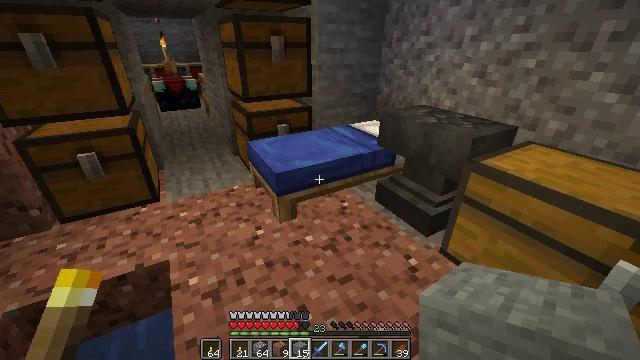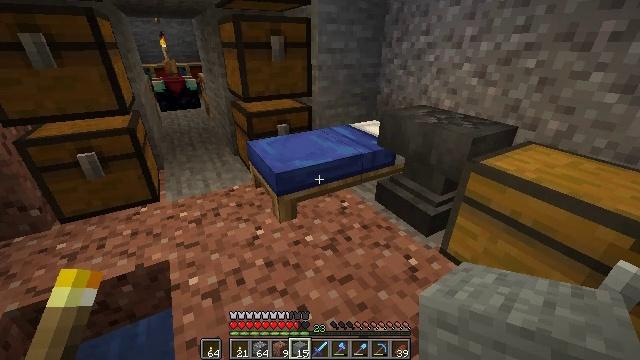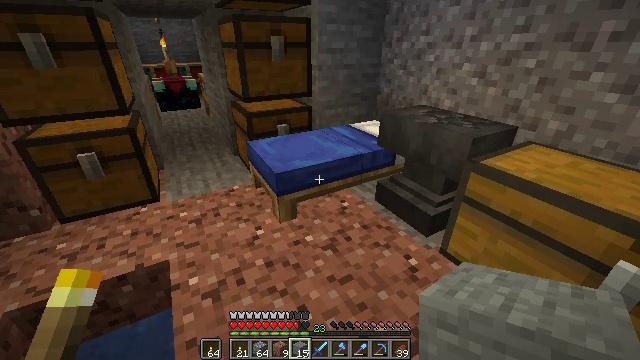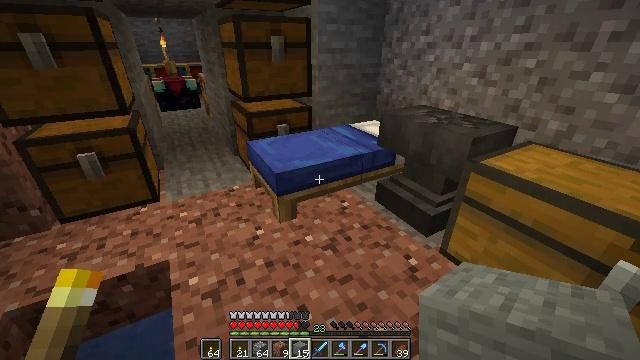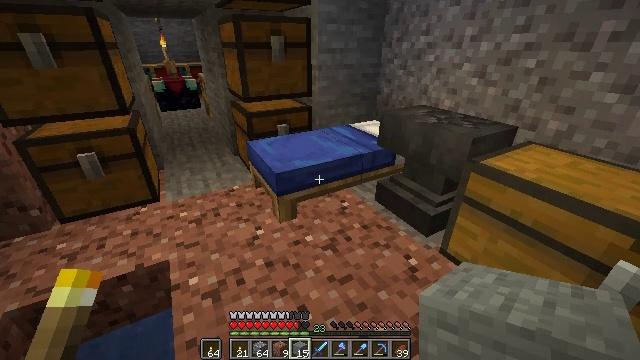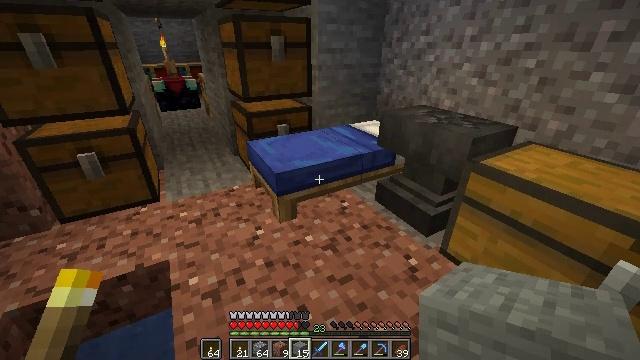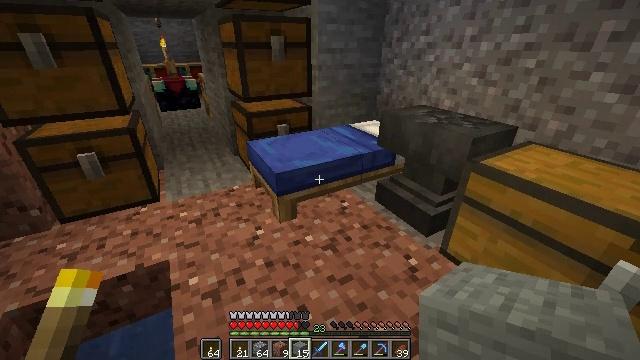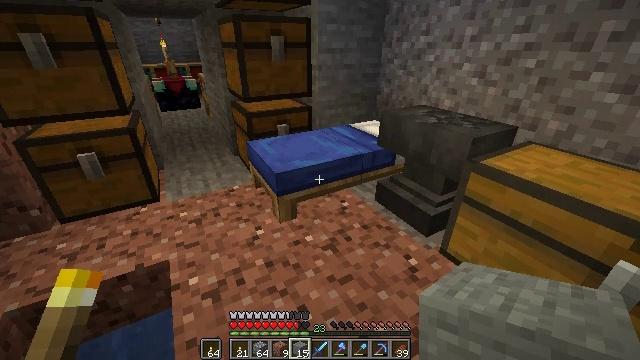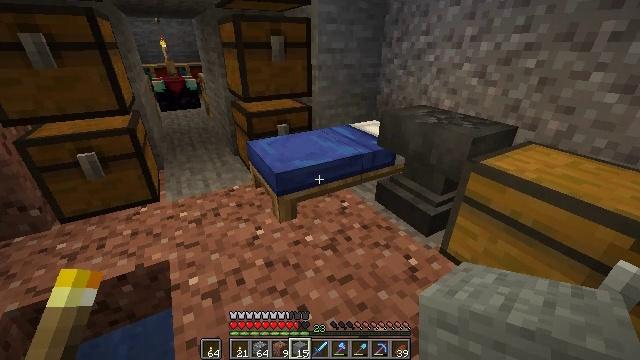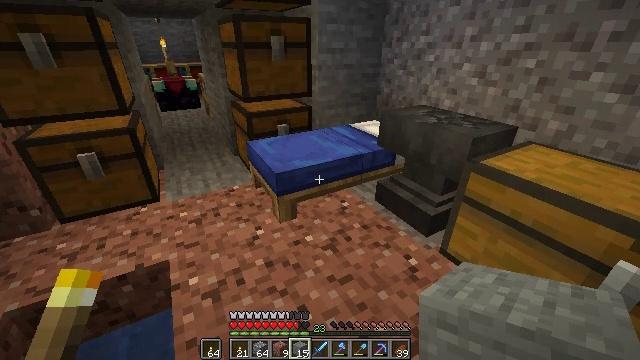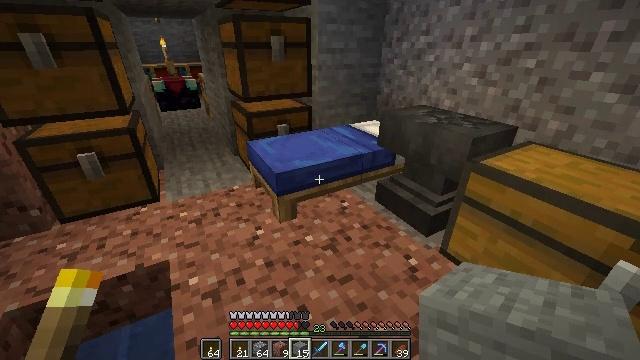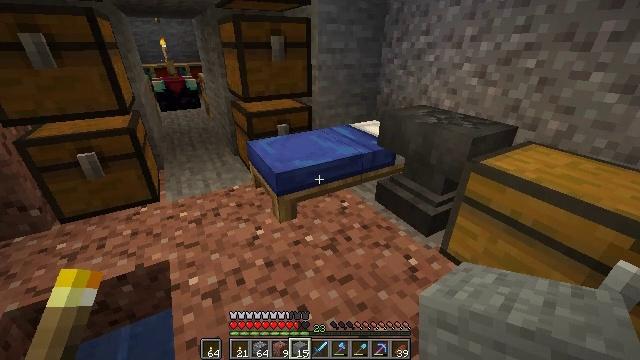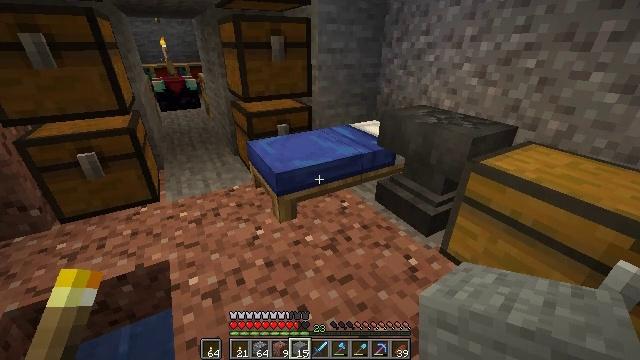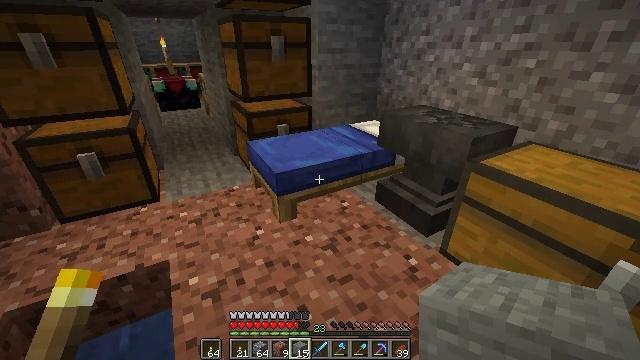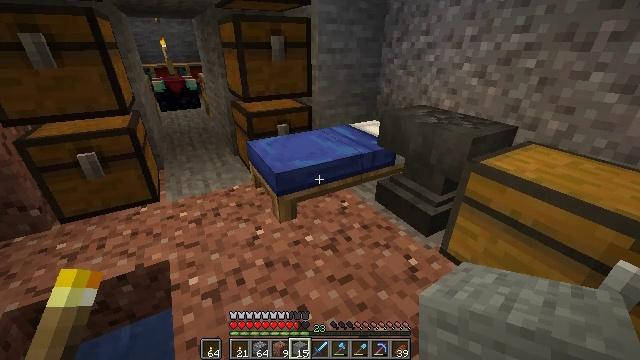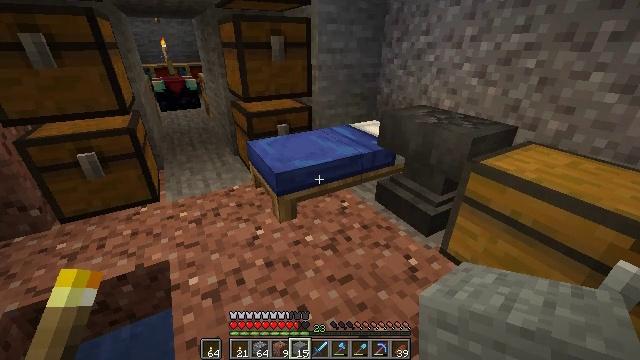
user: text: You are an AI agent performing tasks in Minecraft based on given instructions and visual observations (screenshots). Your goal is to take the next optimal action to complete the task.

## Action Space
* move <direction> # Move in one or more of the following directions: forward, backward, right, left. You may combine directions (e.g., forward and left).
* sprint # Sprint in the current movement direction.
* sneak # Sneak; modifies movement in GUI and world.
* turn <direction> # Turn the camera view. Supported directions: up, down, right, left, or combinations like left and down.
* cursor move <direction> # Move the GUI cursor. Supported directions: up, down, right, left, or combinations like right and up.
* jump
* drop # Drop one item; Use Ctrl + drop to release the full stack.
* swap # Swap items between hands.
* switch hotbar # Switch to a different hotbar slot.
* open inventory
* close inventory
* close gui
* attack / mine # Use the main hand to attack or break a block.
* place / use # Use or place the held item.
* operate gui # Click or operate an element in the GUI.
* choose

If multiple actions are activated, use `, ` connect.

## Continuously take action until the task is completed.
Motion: motion action
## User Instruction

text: Collect the jungle slab by destroying it.
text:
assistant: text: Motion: no_op
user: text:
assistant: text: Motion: no_op
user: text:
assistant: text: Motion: no_op
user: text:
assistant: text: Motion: no_op
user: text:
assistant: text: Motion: no_op
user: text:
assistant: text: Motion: no_op
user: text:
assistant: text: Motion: no_op
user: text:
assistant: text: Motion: no_op
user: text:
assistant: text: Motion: no_op
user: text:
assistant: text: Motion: no_op
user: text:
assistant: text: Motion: no_op
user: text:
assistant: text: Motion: no_op
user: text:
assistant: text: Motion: no_op
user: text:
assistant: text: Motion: no_op
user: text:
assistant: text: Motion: no_op
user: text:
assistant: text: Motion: no_op
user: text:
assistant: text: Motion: no_op
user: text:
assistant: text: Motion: no_op
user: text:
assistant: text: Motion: no_op
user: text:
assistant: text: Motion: no_op
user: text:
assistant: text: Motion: no_op
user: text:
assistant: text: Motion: no_op
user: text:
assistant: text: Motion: no_op
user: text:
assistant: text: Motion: no_op
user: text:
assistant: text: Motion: no_op
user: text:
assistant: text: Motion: no_op
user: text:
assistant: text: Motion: no_op
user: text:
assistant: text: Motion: no_op
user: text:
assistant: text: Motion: no_op
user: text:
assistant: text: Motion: no_op